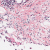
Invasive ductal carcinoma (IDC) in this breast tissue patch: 0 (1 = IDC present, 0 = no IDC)